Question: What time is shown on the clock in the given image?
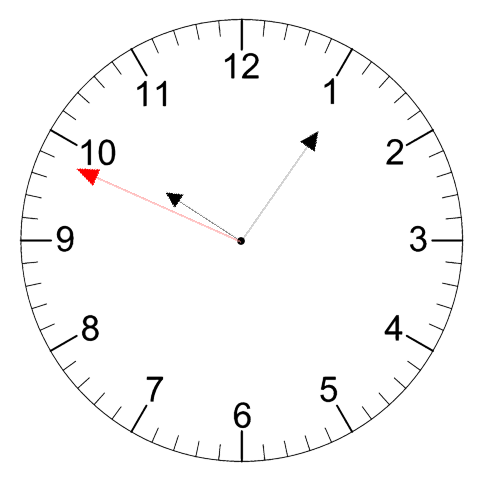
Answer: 10:05:49